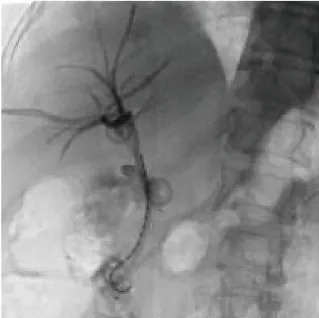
(A) Patient in case 2 undergoing PTBD and biliary 125I seed implantation.
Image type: radiology (x_ray)